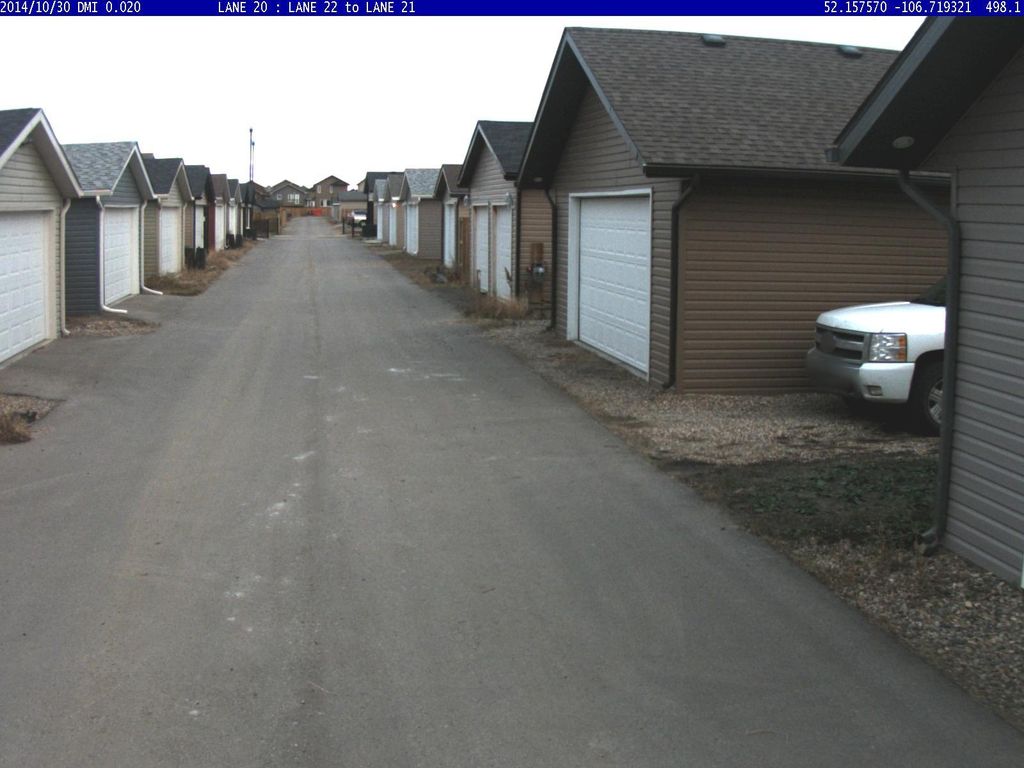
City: saskatoon